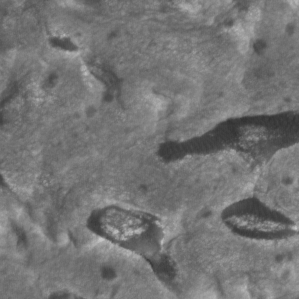
Label: non_frost